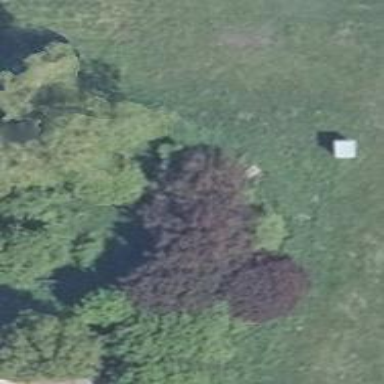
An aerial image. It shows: Broadleaved tree with lush leaves.